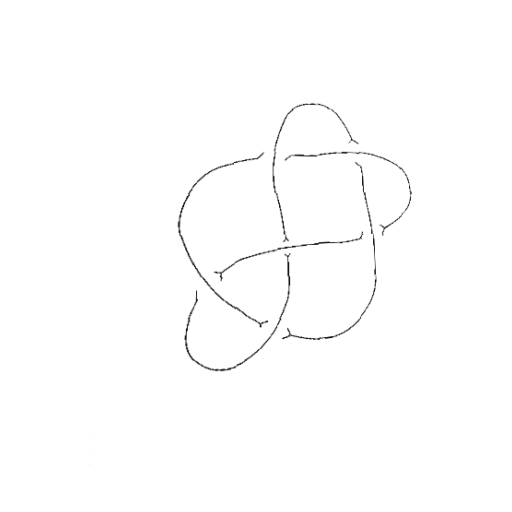
Crossing number: 6